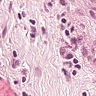
Metastatic tissue present: no